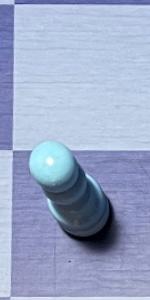
Label: Pawn_White